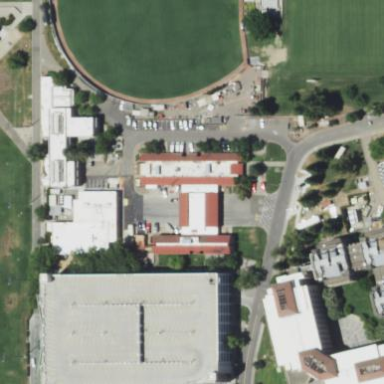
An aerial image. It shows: University building.